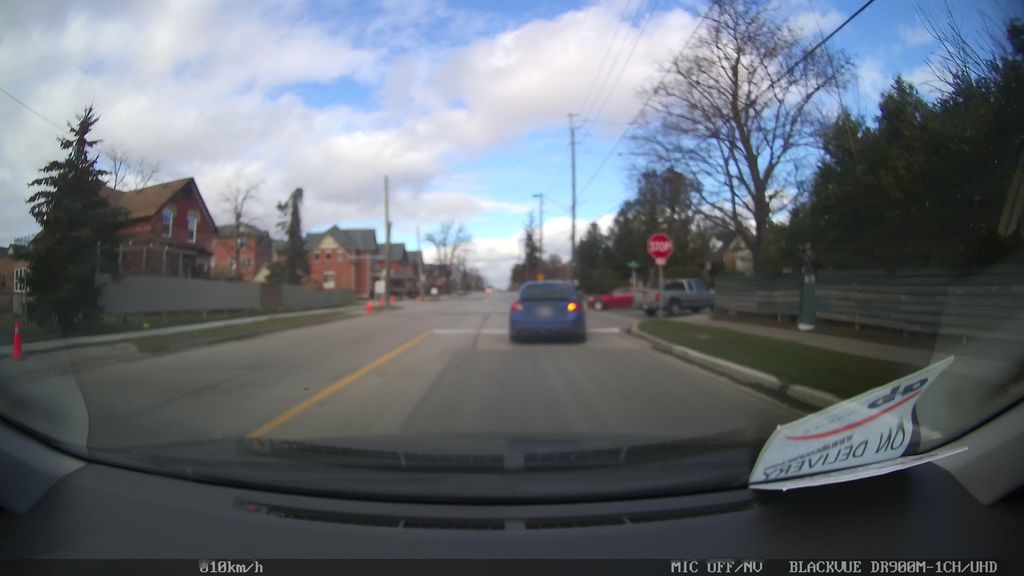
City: toronto